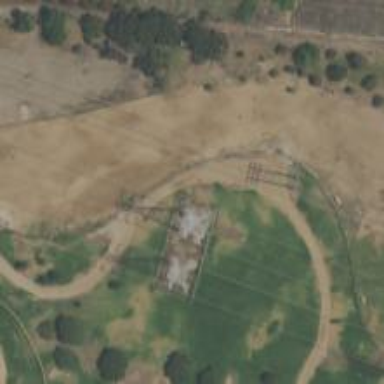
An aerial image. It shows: Dog park for leisure land.